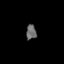
Tissue: lung
Cell type: Epithelial cells
Senescence score: 0.2059
Nuclear area (px): 150
Mean DAPI intensity: 102.653